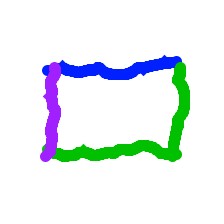
Shape: rectangle